Interaction volume radius: 10 \u00c5
Interaction volume height: 10 \u00c5
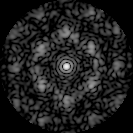
Disorder parameter: 0.631